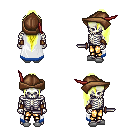
a pixel art fantasy rpg character, male body template, skeleton, white trimmed cape, gold greaves, gold extra-long topknot hairstyle, leather cap, cloth bracers, white slippers, dagger, four views (front, back, left, right), 2x2 character sprite sheet, small pixel art, hard edges, no anti-aliasing